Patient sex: F
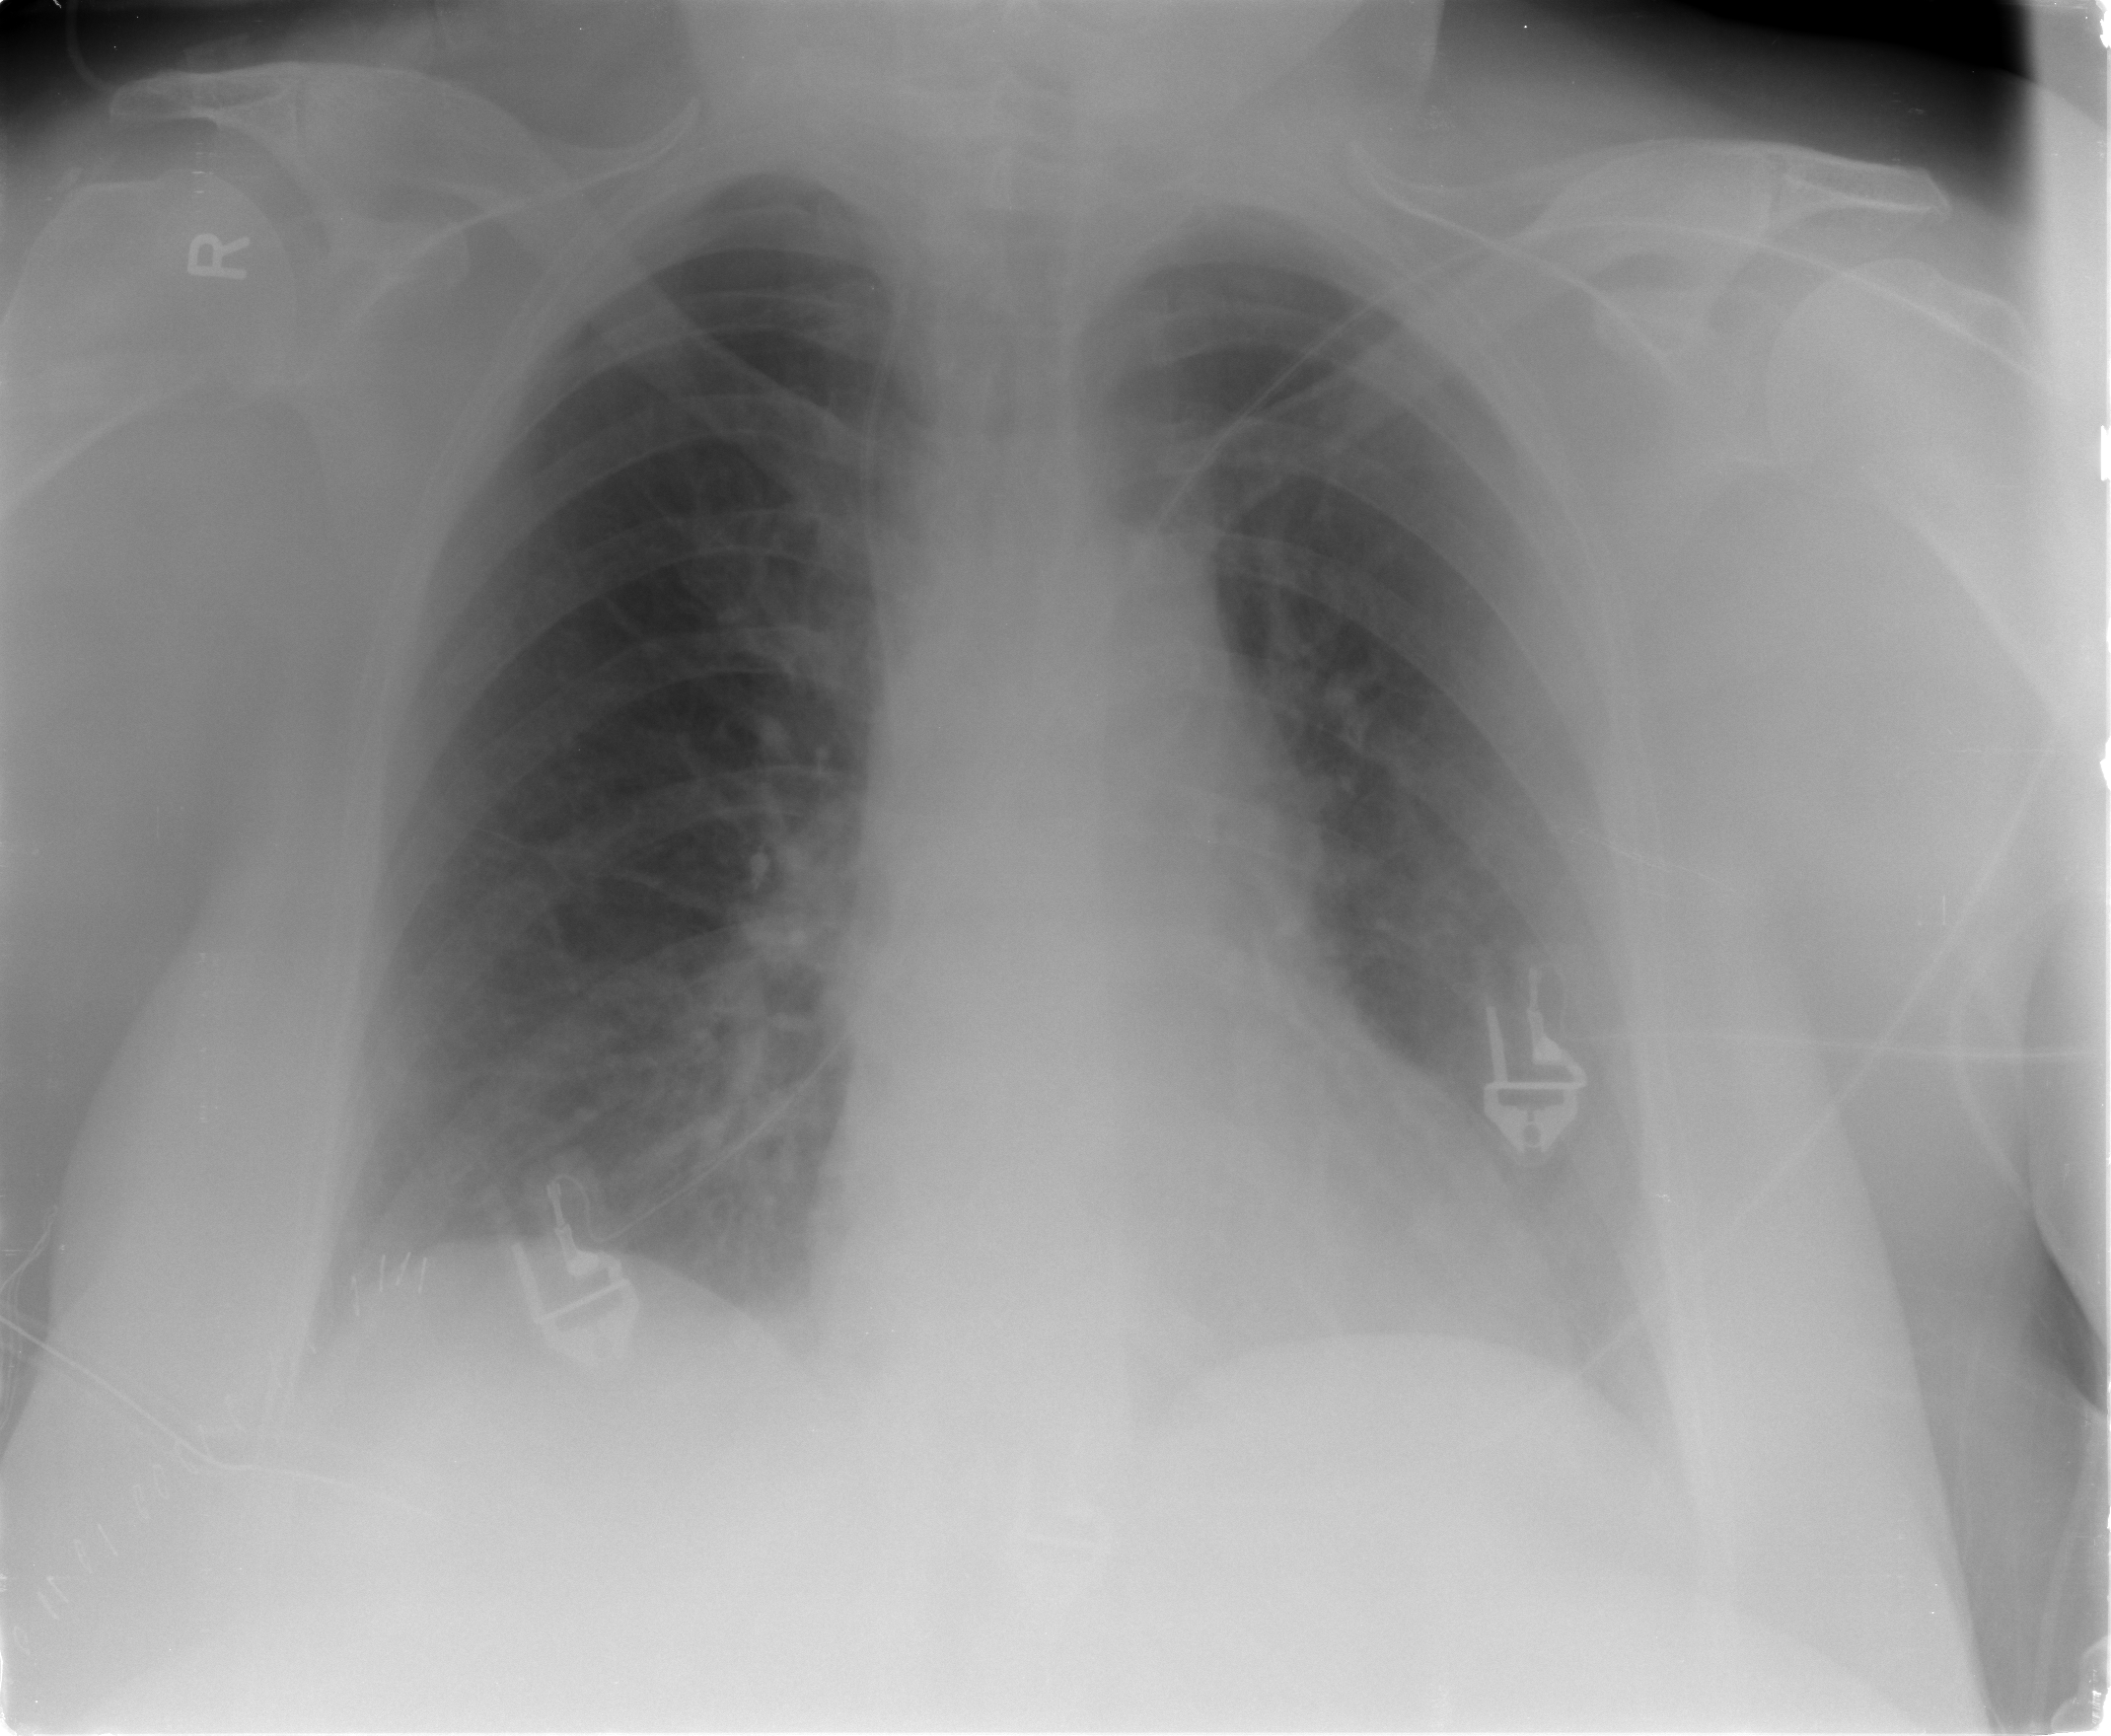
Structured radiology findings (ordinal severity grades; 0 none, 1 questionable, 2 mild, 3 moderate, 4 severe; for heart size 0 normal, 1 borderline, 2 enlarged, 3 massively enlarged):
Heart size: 0
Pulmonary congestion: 0
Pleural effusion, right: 0
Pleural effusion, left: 1
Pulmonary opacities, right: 0
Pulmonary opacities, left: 0
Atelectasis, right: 0
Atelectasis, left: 0